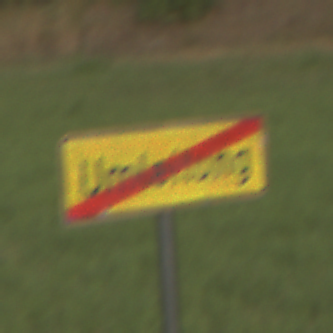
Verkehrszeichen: EndeDerUmleitungsankuendigung
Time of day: SunriseSunset
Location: Outdoor (Nature)
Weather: PartlyCloudy
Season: NotSpecified
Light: Natural